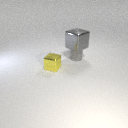
small yellow metal cube to the left of small gray rubber cylinder